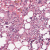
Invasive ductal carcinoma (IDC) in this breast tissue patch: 0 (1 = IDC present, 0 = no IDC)